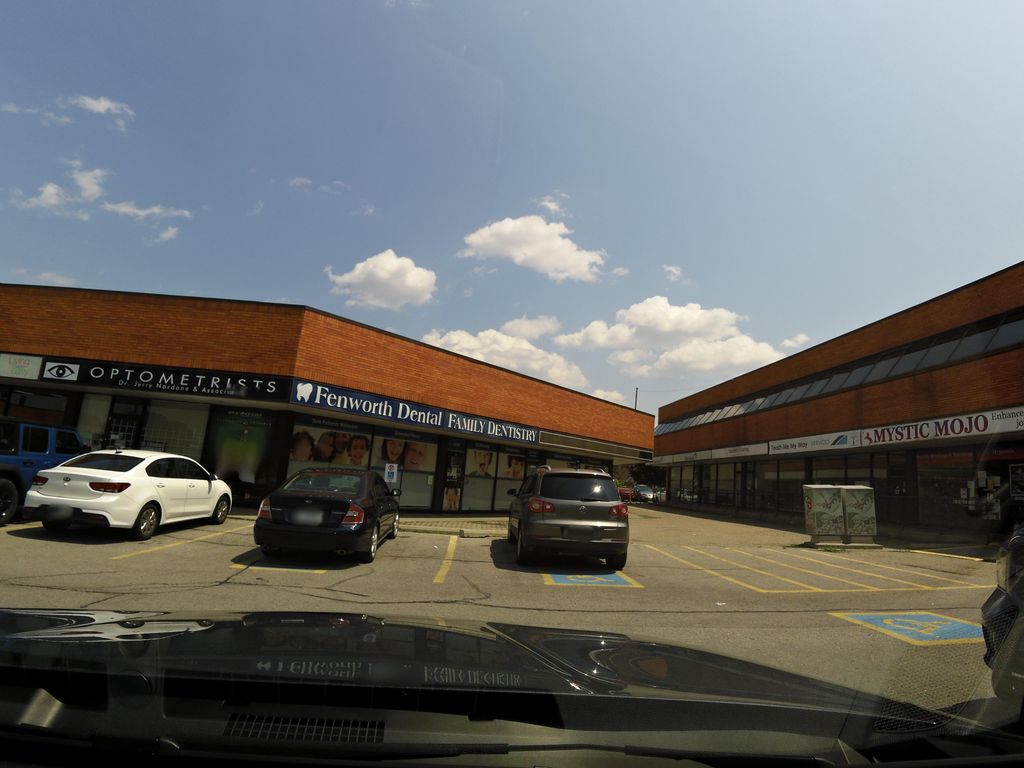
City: hamilton